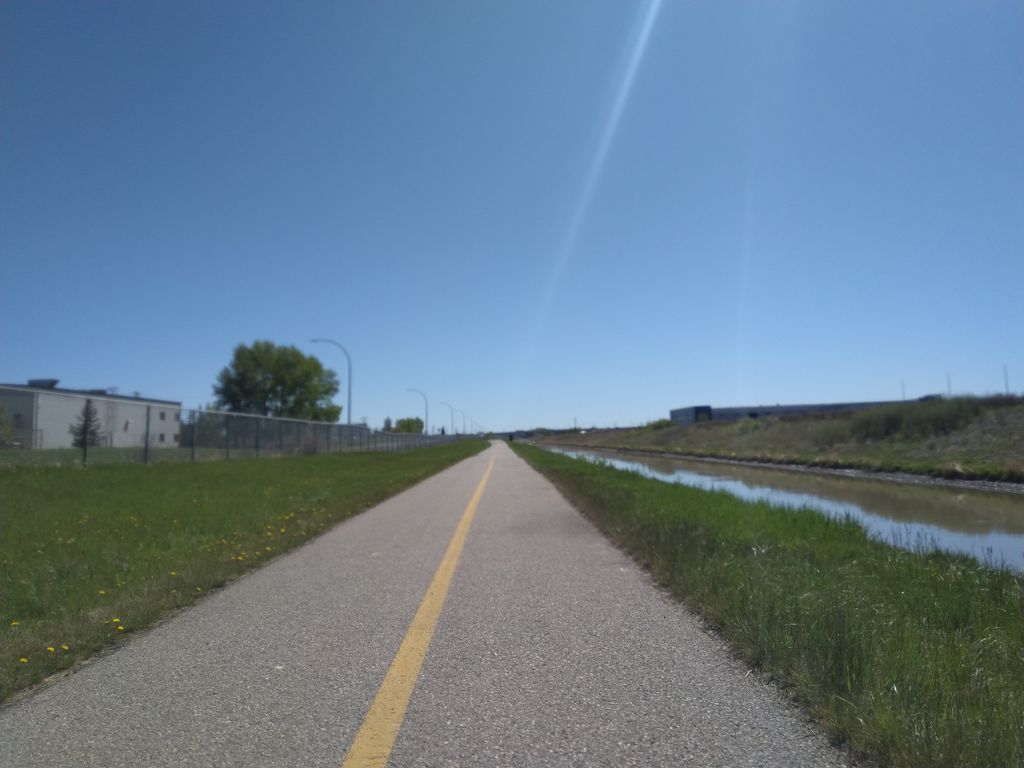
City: calgary